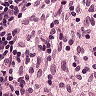
Metastatic tissue present: no